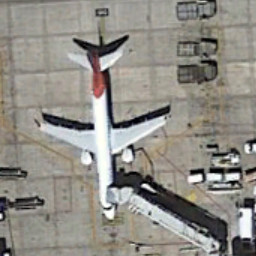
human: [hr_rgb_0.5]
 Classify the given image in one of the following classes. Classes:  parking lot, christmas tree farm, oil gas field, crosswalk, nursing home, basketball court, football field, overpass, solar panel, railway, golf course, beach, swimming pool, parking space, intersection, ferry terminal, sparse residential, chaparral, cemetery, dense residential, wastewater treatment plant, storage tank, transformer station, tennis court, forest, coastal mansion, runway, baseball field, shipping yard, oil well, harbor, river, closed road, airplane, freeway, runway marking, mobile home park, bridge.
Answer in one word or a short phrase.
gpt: airplane